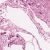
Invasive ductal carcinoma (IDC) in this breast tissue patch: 0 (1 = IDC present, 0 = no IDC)